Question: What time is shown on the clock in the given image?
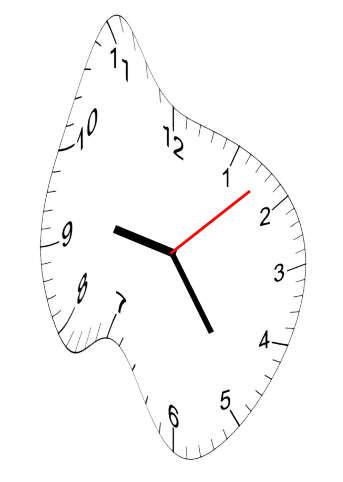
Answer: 09:24:08